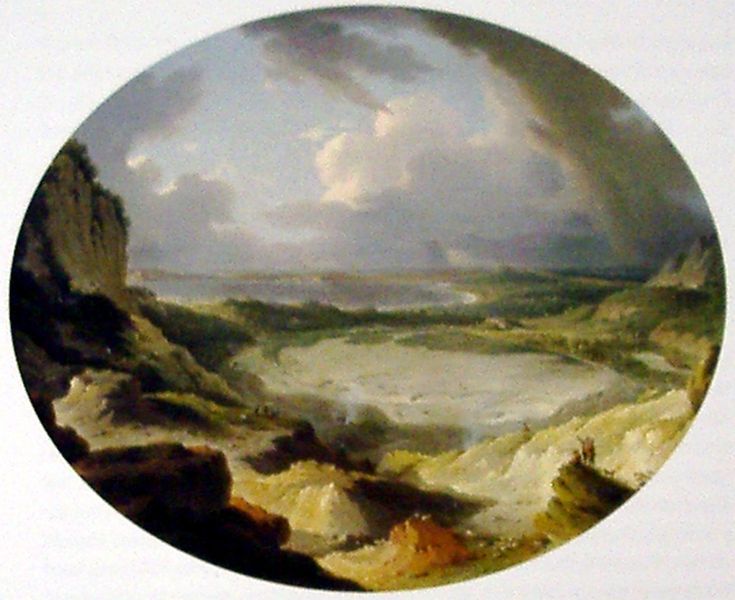
Titel: Solfatara gegen den Golf von Pozzuoli
Künstler: Michael Wutky
Standort: Wien
Institution: Österreichische Galerie im Belvedere
Schlagwörter: baum, berg, blau, dunkel, felsen, gemälde, gewitter, himmel, meer, schatten, wasser, weiß, wolken, bäume, fluss, gelb, grün, landschaft, menschen, ocker, sand, see, ufer, braun, grau, hell, licht, orange, schwarz, ausblick, blick, gras, rot, weg, wiese, wolke, beige, malerei, mensch, stein, öl, ebene, erde, ferne, horizont, hügel, natur, weite, wind, gewässer, rauch, sonne, land, tal, wald, anhöhe, kreis, oval, rund, tondo, helldunkel, bewölkt, gischt, küste, strand, wellen, ansicht, italien, naturalismus, berge, bergig, dünen, farben, fels, gebirge, hang, steilhang, nebel, schaum, ölgemälde, constable, dampf, sturm, turner, unwetter, wetter, stimmung, menschenleer, bucht, steilküste, panorama, medaillon, einöde, erdfarben, gewitterwolken, ölmalerei, wellig, wanderer, siena, ölskizze, atmosphäre, friedrich, format, ciel, paysage, peinture, lagune, tosen, nuages, medaillion, vignette, cercle, aussschnitt, schaumkrone, grön, mmer, weltlandschaft, naur, draufblick, tondon, erhabene landschaft, 19. jahrhundert, steilklippe, paspartuo, nauges, cerlce, romanticismo, sublime, paesaggio inglese, giustapposizione, paysge